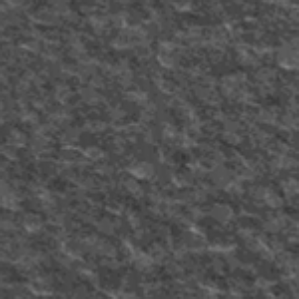
Label: frost